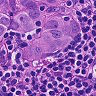
Metastatic tissue present: yes